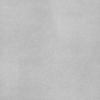
Label: dusty